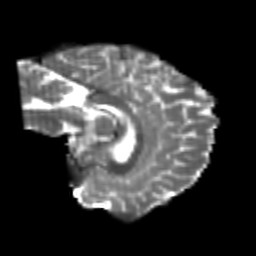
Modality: T2w
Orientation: sagittal
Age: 20
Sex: female
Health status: healthy
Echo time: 0.074 s